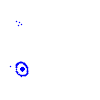
Particle: electron